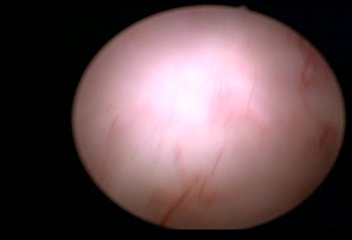
Modality: WLC
Class: Normal mucosa
Bladder cancer association: No